Question: I have a PPT Add-In which may fail if a certain ViewType is not maintained.
I do not see any PPTEvent which I could trap the change and prevent it (although, if this is possible, please advise!). So I have been playing with the Ribbon/CommandBars attempting to disable or hide certain controls pertaining to the ViewType.
I have identified the controls by 'Id' and I attempt to set their '.Visible' property to 'False', or alternatively, to '.Enabled = False', but neither seems to have any affect. The controls are still visible, and clicking on them still executes.
This example I would try to disable the 'Slide Sorter' control. This prevents VBE from 'Execute' the Button, but it does disable the button's action as far as the user might still click it, it still executes.
'''
Sub DisableViewChange()
Dim cBar As CommandBar
Dim ctrl As CommandBarControl
Set cBar = CommandBars("View")
Set ctrl = cBar.FindControl(Id:=738)
ctrl.Visible = True
ctrl.Enabled = False
Set btn = ctrl
btn.Execute
Set cBar = Nothing
Set btn = Nothing
Set ctrl = Nothing
End Sub
'''

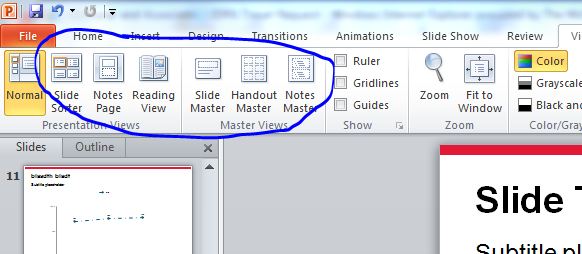
Answer: Red's suggestion above was very helpful. With some (errr... a ) of trial and error, I was able to make some tweaks to the Ribbon. I present this answer in hopes that my trial and error will be useful to someone else who is equally unfamiliar with XML:
I disable several commands that I was looking to disable, that was relatively easy:
'''
<commands>
<command idMso="ViewSlideSorterView" enabled="false"/>
<command idMso="ViewNotesPageView" enabled="false"/>
<command idMso="ViewSlideShowReadingView" enabled="false"/>
<command idMso="ViewSlideMasterView" enabled="false"/>
<command idMso="ViewHandoutMasterView" enabled="false"/>
<command idMso="ViewNotesMasterView" enabled="false"/>
<command idMso="WindowNew" enabled="false"/>
</commands>
'''
Since I am fussing with the XML, I decide also to migrate my add-in's commands from a legacy 'CommandBar' (under the Add-Ins Tab group) to a custom ribbon tab, so this XML also contains a working example of a new Tab, which consists of a Group, a menu, and a few buttons in that menu.
Here is the validated XML including the disabled commands the custom tab menu:
'''
<customUI xmlns="http://schemas.microsoft.com/office/2009/07/customui">
<commands>
<command idMso="ViewSlideSorterView" enabled="false"/>
<command idMso="ViewNotesPageView" enabled="false"/>
<command idMso="ViewSlideShowReadingView" enabled="false"/>
<command idMso="ViewSlideMasterView" enabled="false"/>
<command idMso="ViewHandoutMasterView" enabled="false"/>
<command idMso="ViewNotesMasterView" enabled="false"/>
<command idMso="WindowNew" enabled="false"/>
</commands>
<ribbon startFromScratch="false">
<tabs>
<tab idMso="TabView">
<group idMso="GroupPresentationViews" visible="true"/>
<group idMso="GroupMasterViews" visible="true"/>
</tab>
<tab id="MyNewTab" label="My Tab Label">
<group id="MyGroupMain" label="My Group Label">
<menu id="MyMenu" imageMso="HappyFace" size="large">
<button id="MyLaunchButton" label="Launch Tiger" onAction="macro1" />
<button id="MyInfoButton" label="Info" onAction="macro2" />
<button id="MyVersionButton" label="Version" onAction="macro3" />
<button id="MyHelpButton" label="Help" onAction="macro4" />
</menu>
</group>
</tab>
</tabs>
</ribbon>
</customUI>
'''
I have not hooked my subroutines/macros in to these buttons yet, but that should not be terribly difficult.
I would not have been able to get through this without stumbling upon this link, which contains a batch of Excel files (for each Application) listing all of the menu items by type, id, relationship to other items, etc.
<URL>